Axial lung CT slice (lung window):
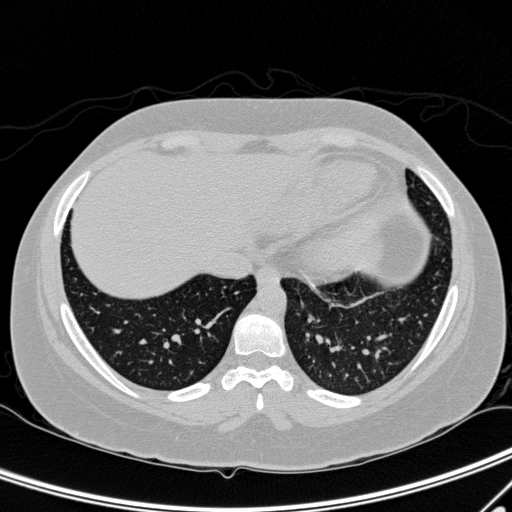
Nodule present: no